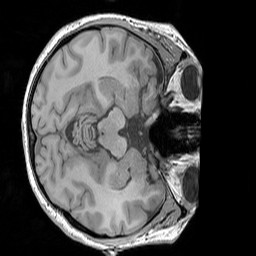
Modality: T1w
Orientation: axial
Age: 40
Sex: female
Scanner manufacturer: siemens
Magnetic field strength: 3 T
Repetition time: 1.83 s
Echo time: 0.00303 s